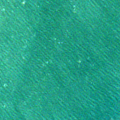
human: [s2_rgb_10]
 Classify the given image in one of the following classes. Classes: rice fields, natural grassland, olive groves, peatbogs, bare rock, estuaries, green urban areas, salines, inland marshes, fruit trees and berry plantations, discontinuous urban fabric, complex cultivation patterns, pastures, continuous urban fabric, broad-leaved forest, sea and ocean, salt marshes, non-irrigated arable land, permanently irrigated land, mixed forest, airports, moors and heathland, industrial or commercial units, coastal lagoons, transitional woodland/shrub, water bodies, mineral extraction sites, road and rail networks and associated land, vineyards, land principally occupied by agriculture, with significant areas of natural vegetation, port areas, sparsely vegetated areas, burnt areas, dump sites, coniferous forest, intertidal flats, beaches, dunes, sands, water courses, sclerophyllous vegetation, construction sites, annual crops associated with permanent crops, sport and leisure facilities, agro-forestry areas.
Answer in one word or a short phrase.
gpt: sea and ocean